Aerial crown-view tile of a tropical tree (Barro Colorado Island, Panama), acquired 20250512:
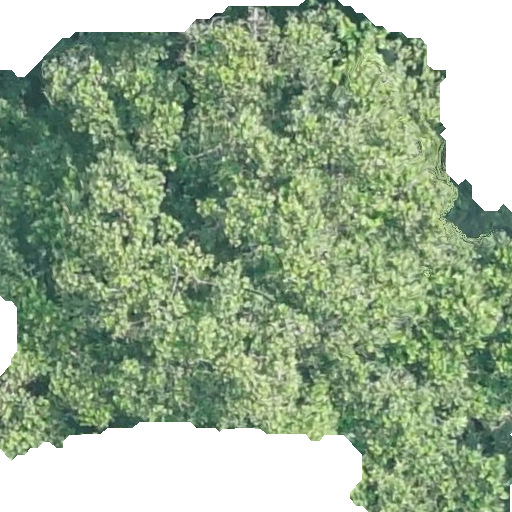
Species: Anacardium excelsum
GBIF accepted scientific name: Anacardium excelsum
Crown area: 352.081 m²